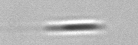
Label: Bacillariophyceae